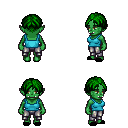
a pixel art fantasy rpg character, female body template, orc, green skin, teal pirate shirt, metal pants, green parted hairstyle, black slippers, four views (front, back, left, right), 2x2 character sprite sheet, small pixel art, hard edges, no anti-aliasing